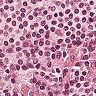
Metastatic tissue present: no